Current action and preconditions to check: path_clear

Your task: For each precondition in the list above, predict whether it will hold at this action.

Consider the current scene as observed from the mobile robot's camera, and analyze the predicted future states of all dynamic agents (e.g., people, animals, vehicles, or any moving entities) within the NEXT SECOND.

IMPORTANT: Only answer "very likely" if you are absolutely certain—based on strong, clear evidence—that a dynamic agent will violate the precondition in the predicted future state. Do NOT answer "very likely" for unlikely, ambiguous, or low-probability risks.

Ask yourself for each precondition: Is there a high probability, with clear and convincing evidence, that the predicted future states of any dynamic agent will interfere with the predicted future state of the currently executing action within the NEXT SECOND, causing that precondition to fail?

Assess the risk level based on these predictions. Use "likely" or "very likely" if motions create a clear risk of interference.

Use "neutral" or "improbable" if agents are nearby but their predicted paths are clearly diverging or non-conflicting.

Failure Risk Categories: "very improbable", "improbable", "neutral", "likely", "very likely"

Answer Format: Output ONLY the probability_of_failure value from these categories: "very improbable", "improbable", "neutral", "likely", "very likely"

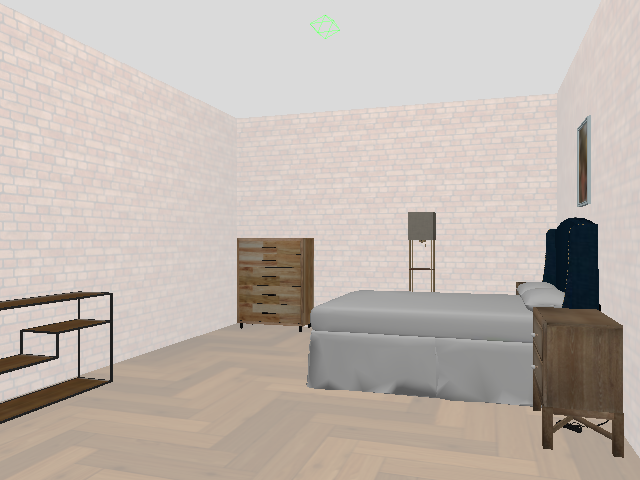

Answer: very improbable